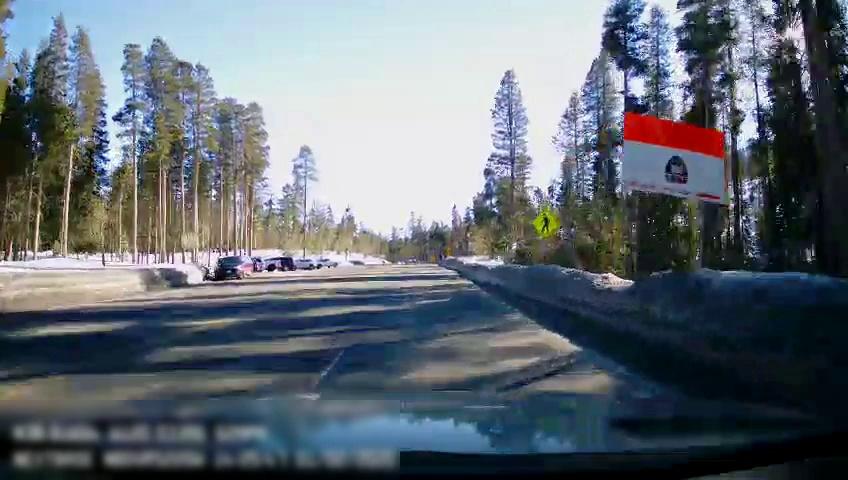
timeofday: Day
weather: Snowy
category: Drivable Space
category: Vehicles | SUV
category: Vehicles | Truck
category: Vehicles | Truck
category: Vehicles | SUV
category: Lanes | Current Lane
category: Traffic | Signs